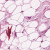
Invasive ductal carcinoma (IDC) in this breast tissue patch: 0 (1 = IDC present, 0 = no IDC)